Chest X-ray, PA view. Patient: 53 years old, sex M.
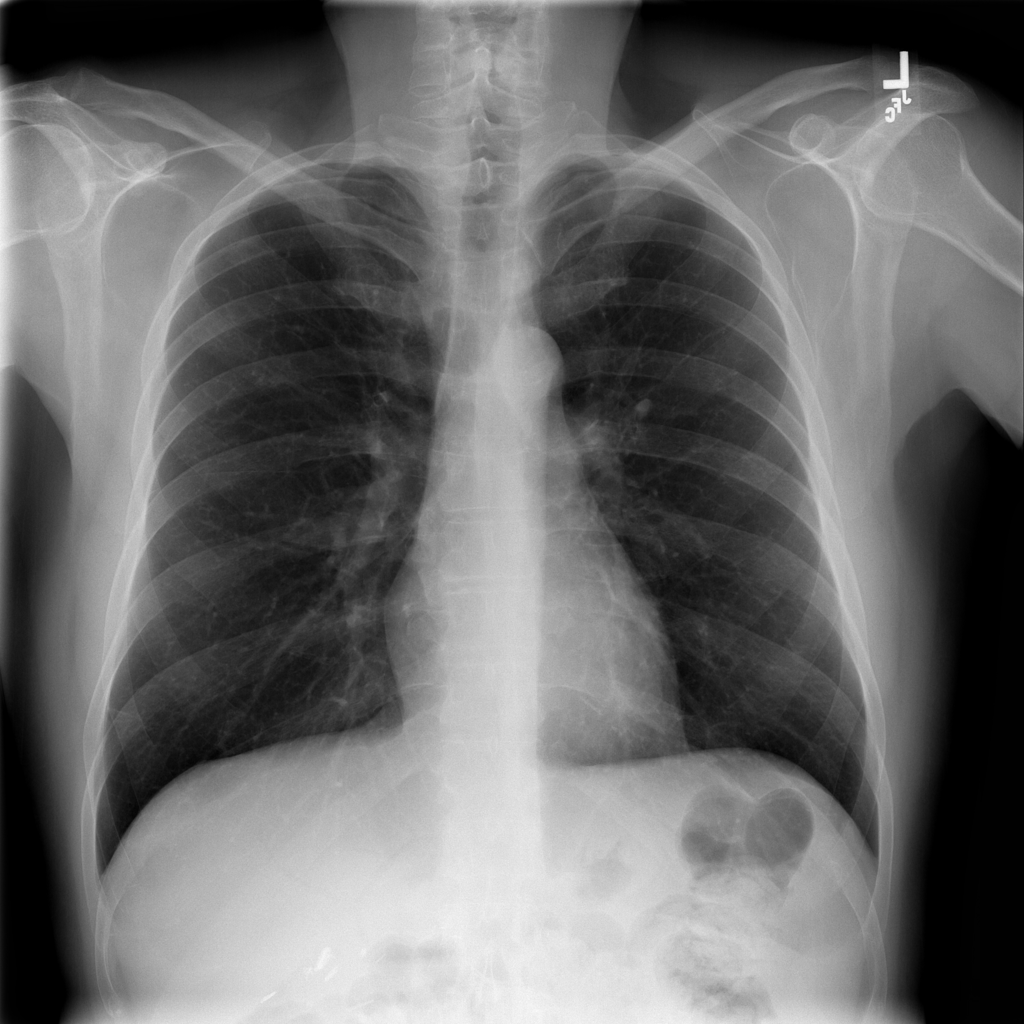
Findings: No Finding